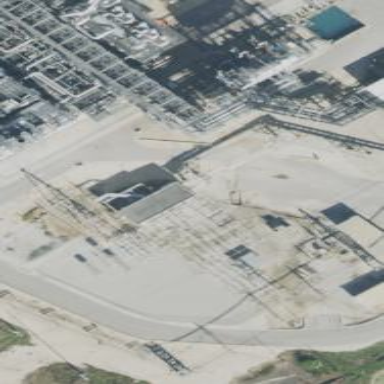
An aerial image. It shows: Industrial substation surrounded by fence.